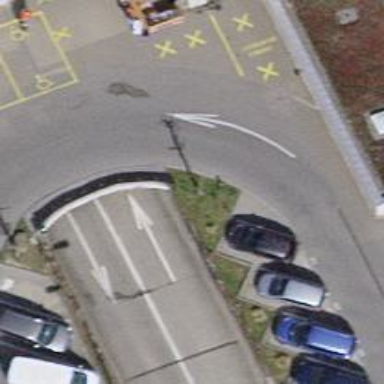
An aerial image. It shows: Parking entrance.